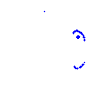
Particle: proton